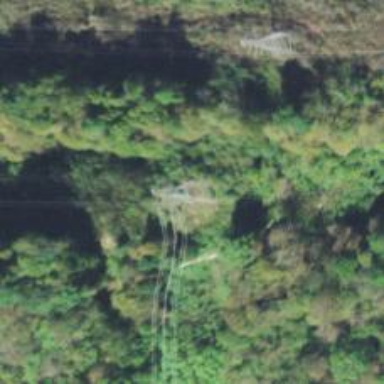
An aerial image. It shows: Lattice structure tower used for power distribution.